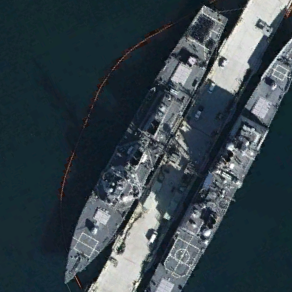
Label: destroyer